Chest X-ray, AP view. Patient: 47 years old, sex M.
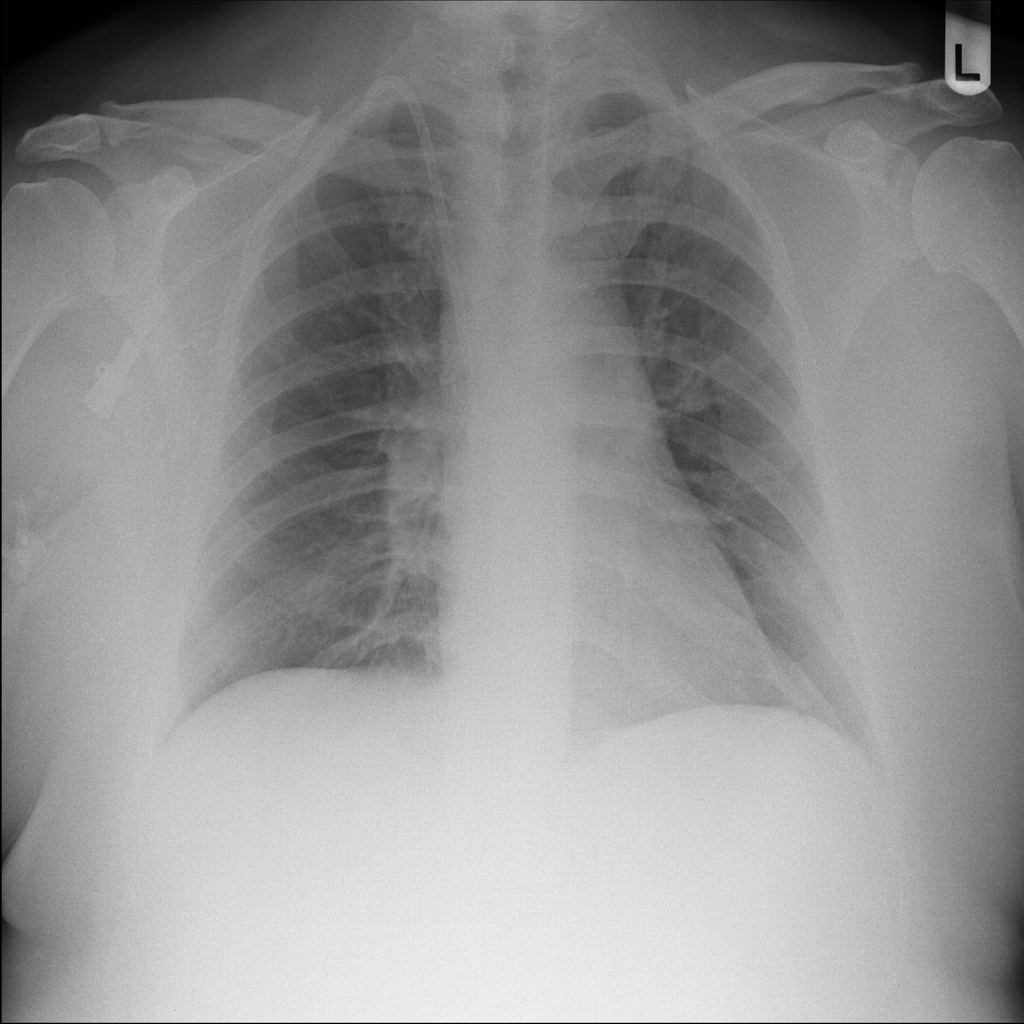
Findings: No Finding